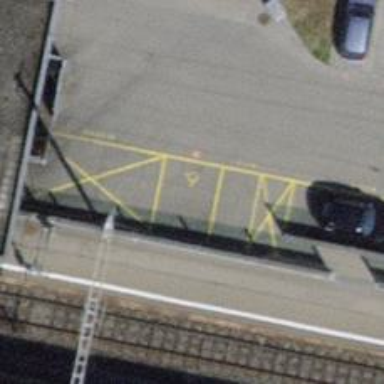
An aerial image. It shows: Designated parking space for disabled individuals.